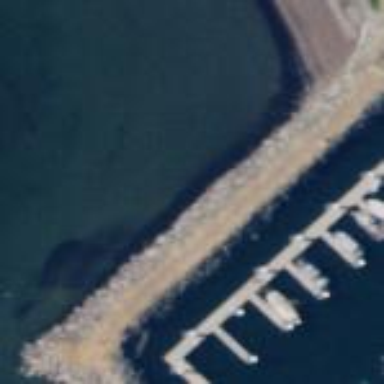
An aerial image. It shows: Breakwater structure.